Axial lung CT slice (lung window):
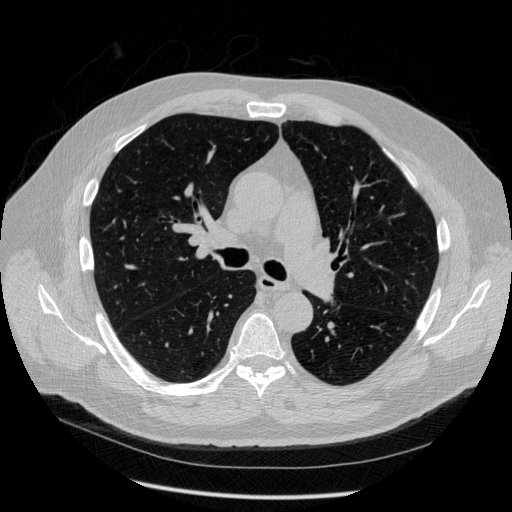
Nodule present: no